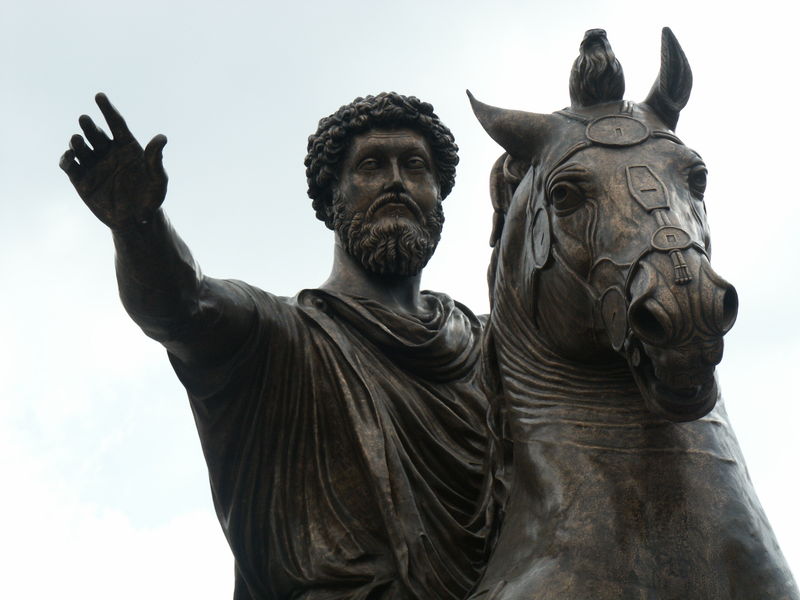
Titel: Reiterstandbild des Kaisers Marc Aurel
Standort: Rom, Kapitol (EU - I - Latium)
Schlagwörter: falke, hand, kopf, mann, vogel, finger, geste, tuch, bart, arm, falten, taube, gewand, locken, pferd, reiter, statue, reiten, zaumzeug, kaiser, könig, detail, robe, metall, bronze, faltenwurf, foto, fotografie, denkmal, geschirr, trense, verziert, römer, ausgestreckt, toga, grieche, bronzestatue, reiterstandbild, rechte hand, diokletian, marc aurel, hhals